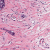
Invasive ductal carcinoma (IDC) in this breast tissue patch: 0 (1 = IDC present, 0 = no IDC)